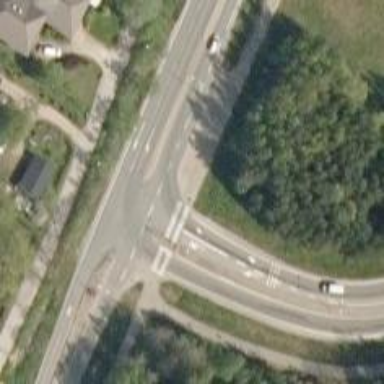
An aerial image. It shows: Trunk link highway with asphalt surface.